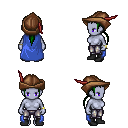
a pixel art fantasy rpg character, female body template, dark elf, purple skin, blue cape, metal pants, green ponytail hairstyle, leather cap, bracelets, black shoes, four views (front, back, left, right), 2x2 character sprite sheet, small pixel art, hard edges, no anti-aliasing